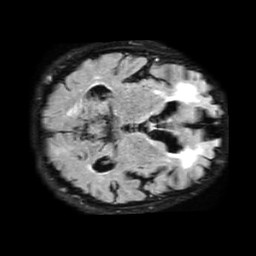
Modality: FLAIR
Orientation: axial
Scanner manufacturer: philips
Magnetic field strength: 1.5 T
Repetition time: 6 s
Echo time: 0.1014 s